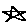
Label: star